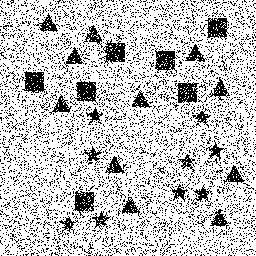
Squares: 7
Triangles: 11
Stars: 9
Total shapes: 27